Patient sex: M
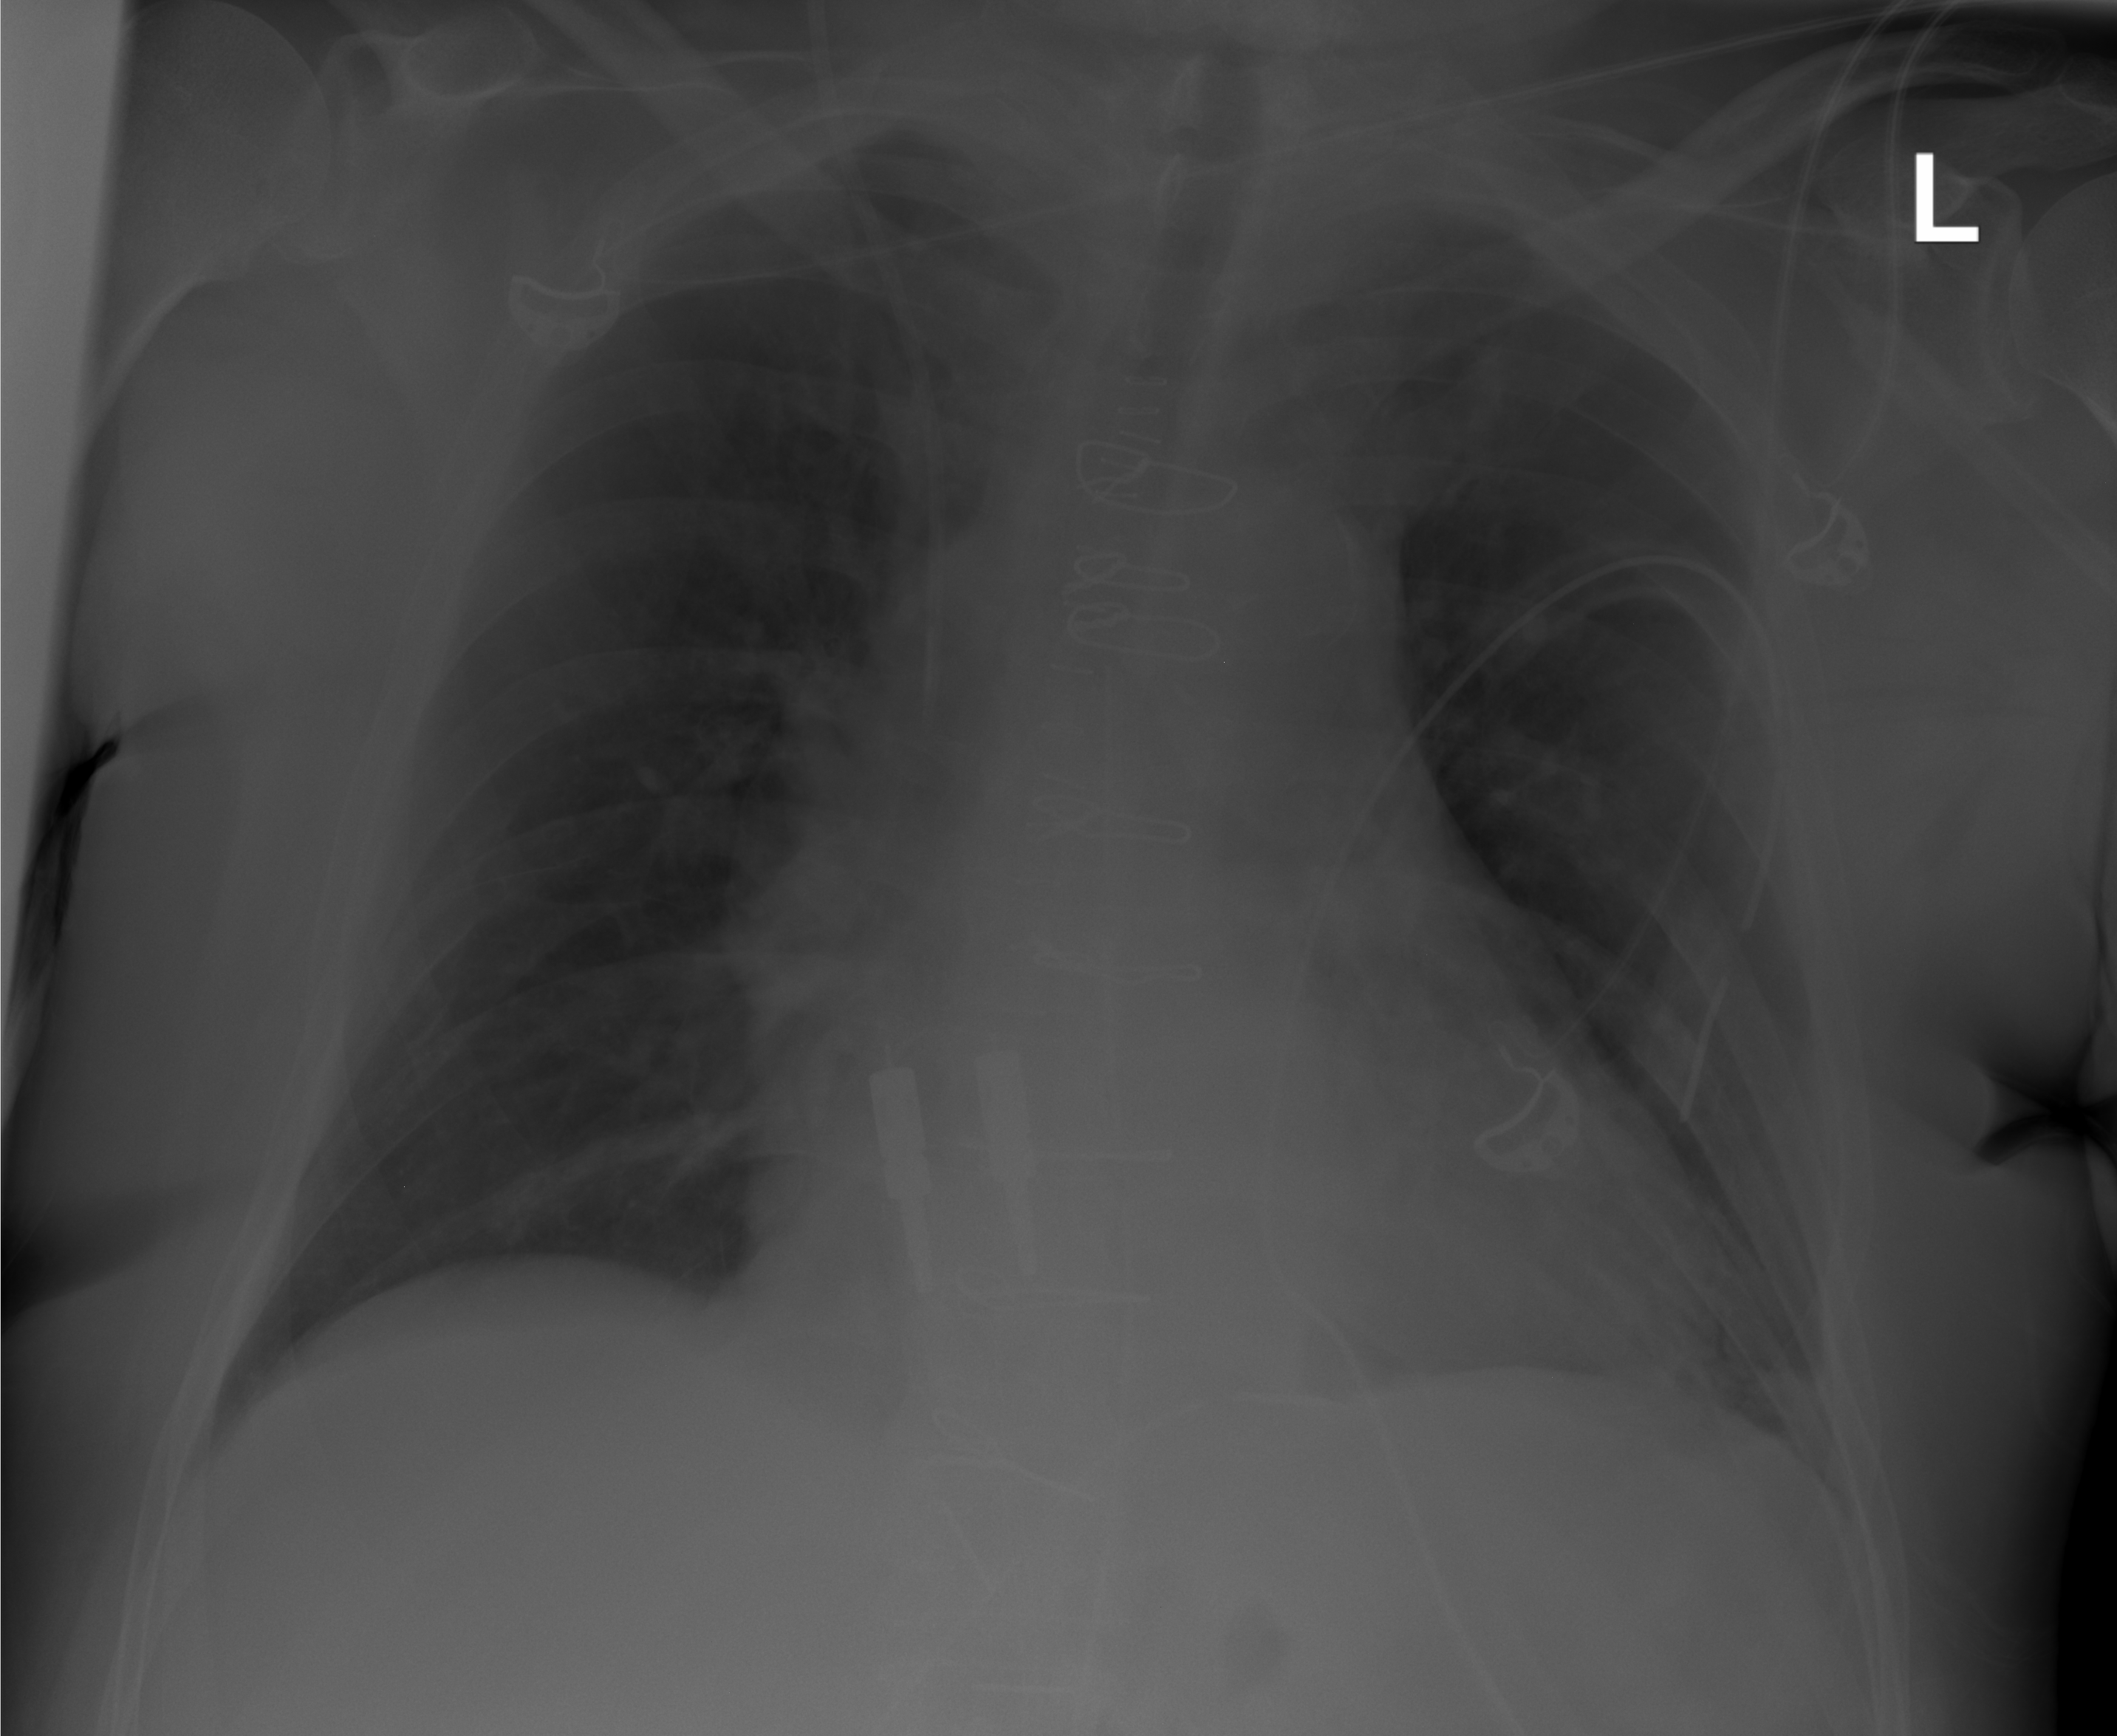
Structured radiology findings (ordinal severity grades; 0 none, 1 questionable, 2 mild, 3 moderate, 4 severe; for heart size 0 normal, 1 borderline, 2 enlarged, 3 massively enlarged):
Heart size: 2
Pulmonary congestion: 2
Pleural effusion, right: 0
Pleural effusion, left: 2
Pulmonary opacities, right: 0
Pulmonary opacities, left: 0
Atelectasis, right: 0
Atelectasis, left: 2